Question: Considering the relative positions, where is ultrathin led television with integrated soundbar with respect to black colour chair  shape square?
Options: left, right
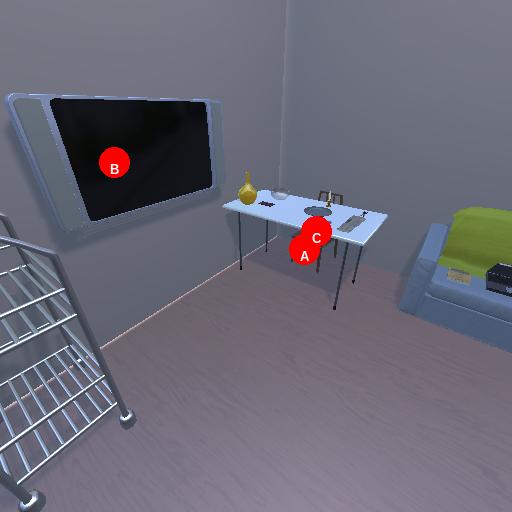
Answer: left